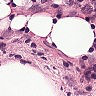
Metastatic tissue present: no